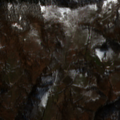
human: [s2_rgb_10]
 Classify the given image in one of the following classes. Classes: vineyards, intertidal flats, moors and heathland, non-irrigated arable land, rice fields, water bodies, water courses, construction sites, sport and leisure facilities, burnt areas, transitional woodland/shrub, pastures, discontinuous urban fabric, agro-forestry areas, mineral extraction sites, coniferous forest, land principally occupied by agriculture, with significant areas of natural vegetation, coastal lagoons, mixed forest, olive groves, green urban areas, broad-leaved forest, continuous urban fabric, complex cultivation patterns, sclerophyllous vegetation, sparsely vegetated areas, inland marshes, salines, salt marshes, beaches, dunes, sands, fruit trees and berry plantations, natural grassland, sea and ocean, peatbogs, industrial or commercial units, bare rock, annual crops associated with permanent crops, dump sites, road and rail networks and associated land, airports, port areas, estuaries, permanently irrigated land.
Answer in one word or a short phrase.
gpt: land principally occupied by agriculture, with significant areas of natural vegetation, broad-leaved forest, transitional woodland/shrub